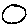
Label: circle